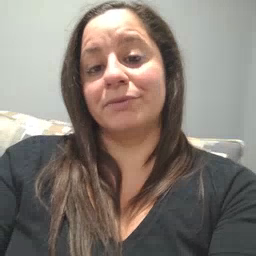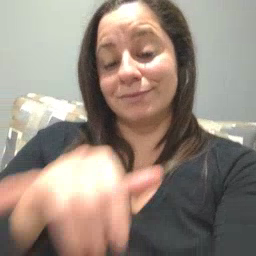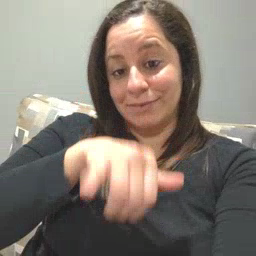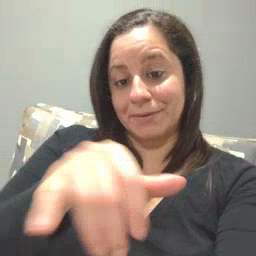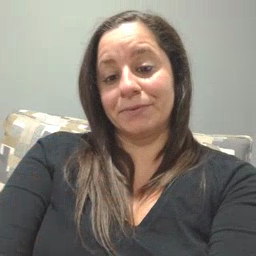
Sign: stay